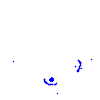
Particle: electron